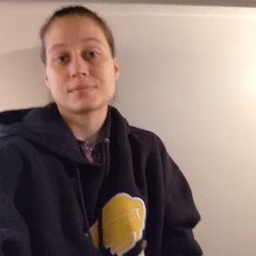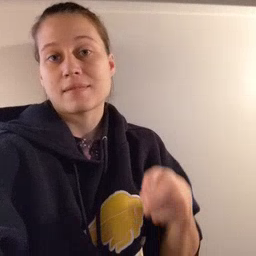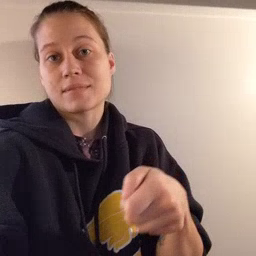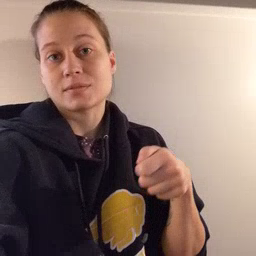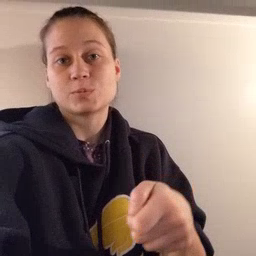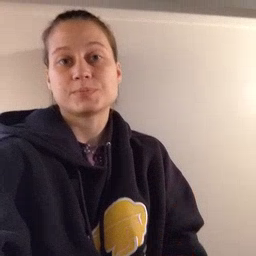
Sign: vacuum